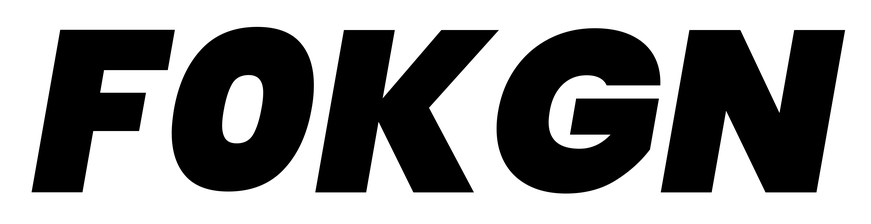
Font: Poppins-BlackItalic